Field crop: maize
Growth stage: 2
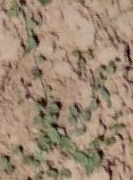
Species: convolvulus